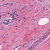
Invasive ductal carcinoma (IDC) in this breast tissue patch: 0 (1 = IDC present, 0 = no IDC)